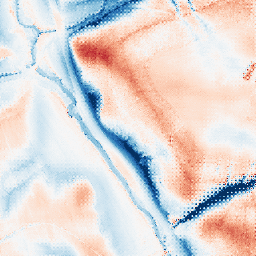
Category: trend_removal
Decomposition family: local_polynomial
Decomposition parameters: window_size: 51
degree: 1
Upsampling method: regularized
Upsampling parameters: scale: 2
lambda_reg: 0.1
Upsampling scale: 2